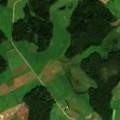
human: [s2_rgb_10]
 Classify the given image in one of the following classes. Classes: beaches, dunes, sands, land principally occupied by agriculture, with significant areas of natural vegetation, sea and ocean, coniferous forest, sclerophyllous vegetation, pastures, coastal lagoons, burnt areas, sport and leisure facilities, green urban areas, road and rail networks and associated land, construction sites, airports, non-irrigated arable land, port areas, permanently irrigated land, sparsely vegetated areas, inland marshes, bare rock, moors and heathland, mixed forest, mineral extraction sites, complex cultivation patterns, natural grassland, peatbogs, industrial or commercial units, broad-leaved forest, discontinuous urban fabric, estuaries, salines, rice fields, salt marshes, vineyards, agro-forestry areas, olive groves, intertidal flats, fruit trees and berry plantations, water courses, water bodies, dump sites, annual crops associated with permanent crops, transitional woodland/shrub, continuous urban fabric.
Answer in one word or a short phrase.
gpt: non-irrigated arable land, pastures, complex cultivation patterns, land principally occupied by agriculture, with significant areas of natural vegetation, broad-leaved forest